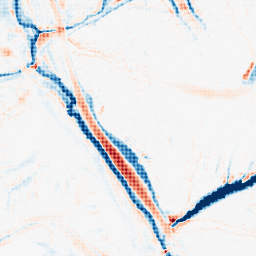
Category: morphological
Decomposition family: morphological
Decomposition parameters: operation: average
size: 10
Upsampling method: sinc_hamming
Upsampling parameters: scale: 8
kernel_size: 8
Upsampling scale: 8